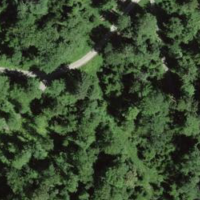
EUNIS habitat code: 41
Species observed at this site:
Pulmonaria obscura
Petasites albus